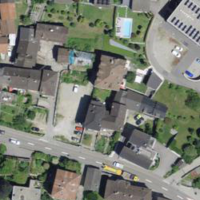
EUNIS habitat code: 54
Species observed at this site:
Euphorbia cyparissias